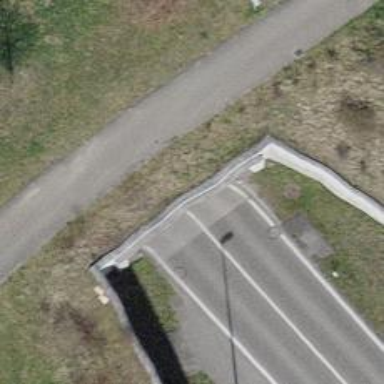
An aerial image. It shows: Secondary road with asphalt surface.